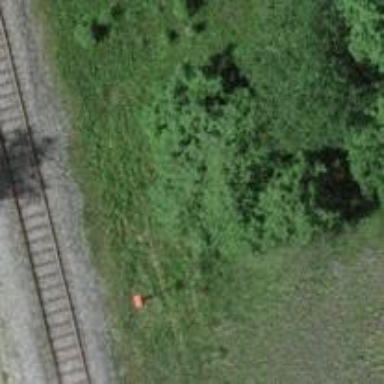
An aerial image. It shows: Pole supporting roof covering pipeline marker.